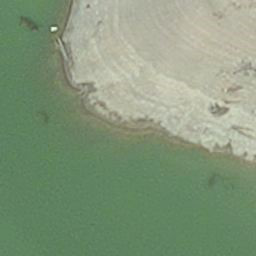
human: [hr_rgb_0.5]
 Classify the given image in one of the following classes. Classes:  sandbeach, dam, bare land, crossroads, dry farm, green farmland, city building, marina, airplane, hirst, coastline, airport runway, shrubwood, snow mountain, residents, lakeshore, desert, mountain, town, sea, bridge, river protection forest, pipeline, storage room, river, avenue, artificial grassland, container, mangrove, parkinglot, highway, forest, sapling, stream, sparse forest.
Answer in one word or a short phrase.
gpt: hirst